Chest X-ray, PA view. Patient: 37 years old, sex F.
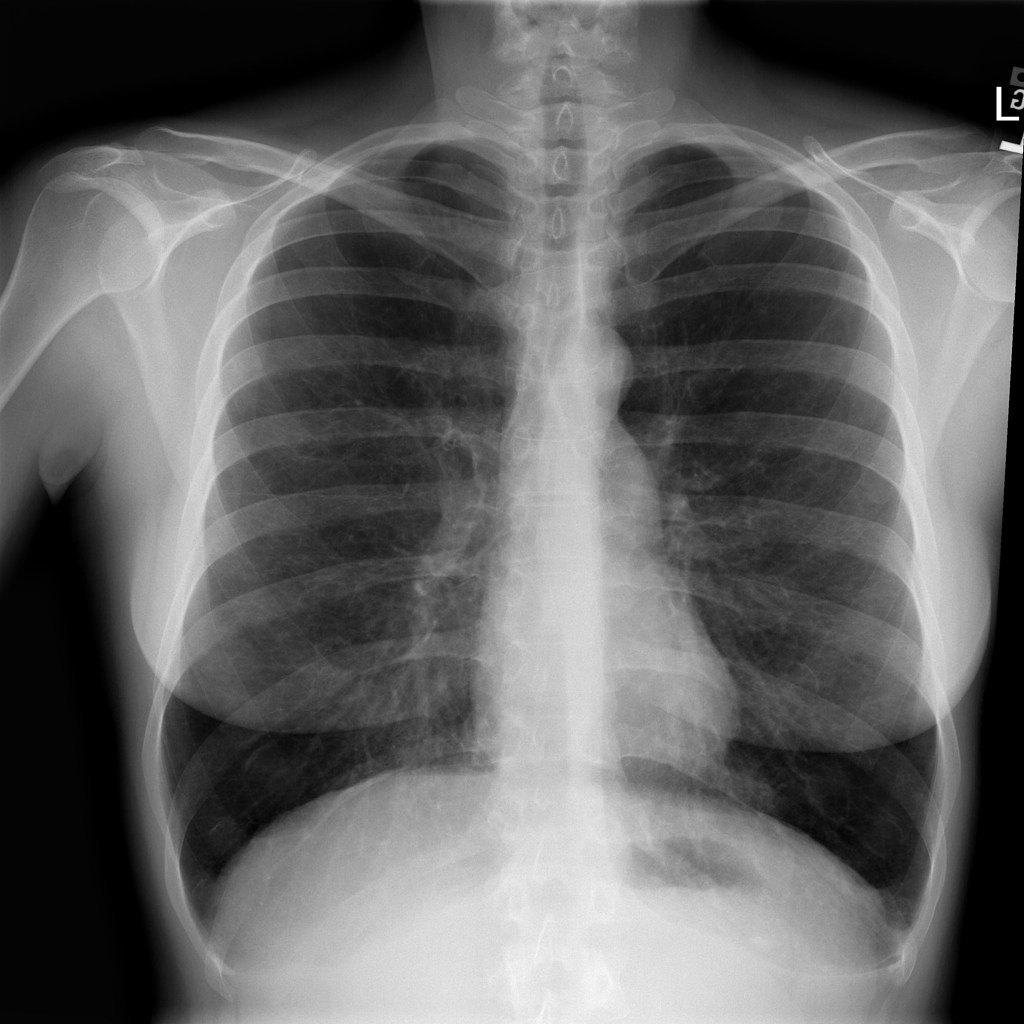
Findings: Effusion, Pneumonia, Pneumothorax